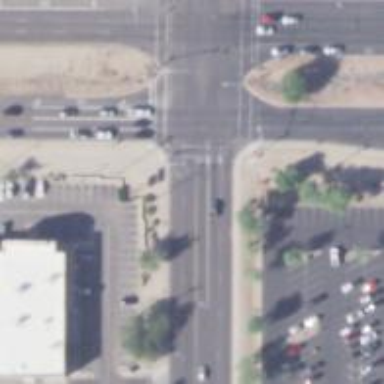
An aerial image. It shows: Solid stop line on the road.